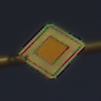
Verkehrszeichen: Vorfahrtsstrasse
Umgebung: Outdoor, Nature
Tageszeit: SunriseSunset
Wetter: Clear
Licht: Natural
Jahreszeit: NotSpecified
Kontrast: HighContrast